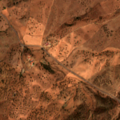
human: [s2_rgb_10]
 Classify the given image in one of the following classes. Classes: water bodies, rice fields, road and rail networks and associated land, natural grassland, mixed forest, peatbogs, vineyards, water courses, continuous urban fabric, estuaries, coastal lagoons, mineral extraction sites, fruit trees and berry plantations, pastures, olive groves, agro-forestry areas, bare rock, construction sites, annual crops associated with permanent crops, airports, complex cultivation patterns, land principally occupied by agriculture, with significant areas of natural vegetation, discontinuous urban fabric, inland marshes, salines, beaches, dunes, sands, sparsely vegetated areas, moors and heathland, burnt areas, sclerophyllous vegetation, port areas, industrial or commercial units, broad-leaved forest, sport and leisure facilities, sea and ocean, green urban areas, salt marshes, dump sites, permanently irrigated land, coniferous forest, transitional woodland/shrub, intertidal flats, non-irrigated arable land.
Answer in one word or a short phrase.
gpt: pastures, agro-forestry areas, transitional woodland/shrub